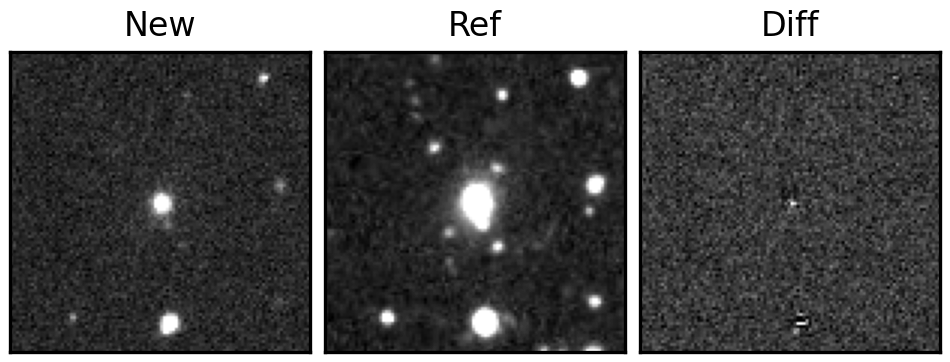
Label: real